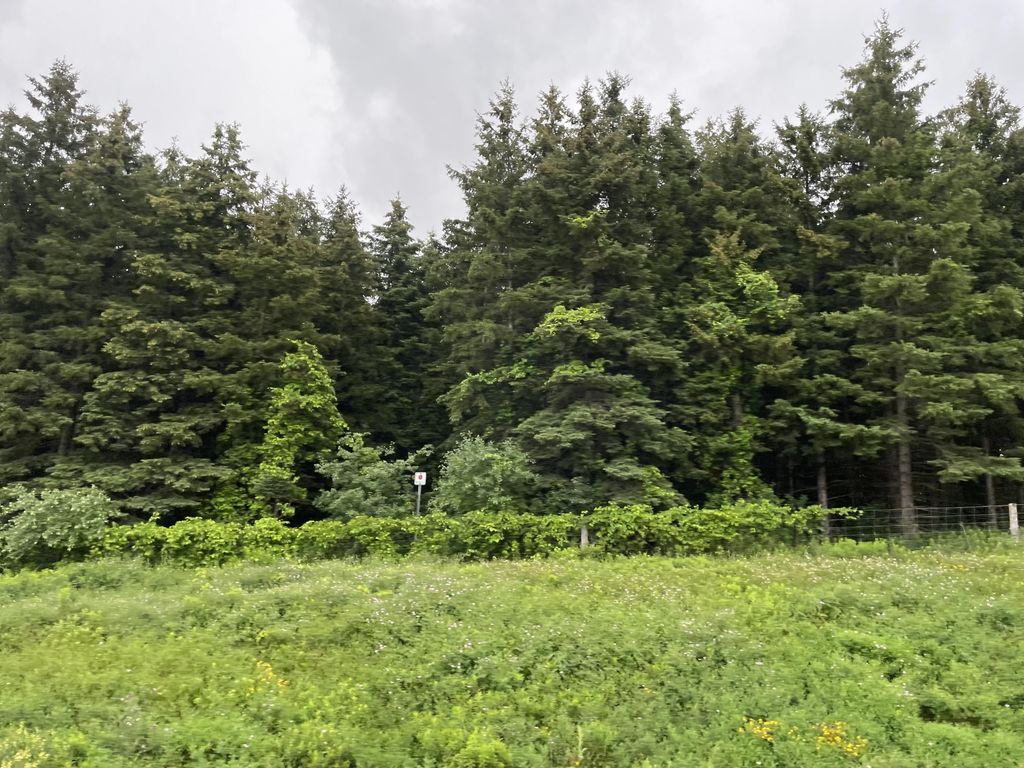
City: kitchener-waterloo